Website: crate-barrel
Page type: account-selection
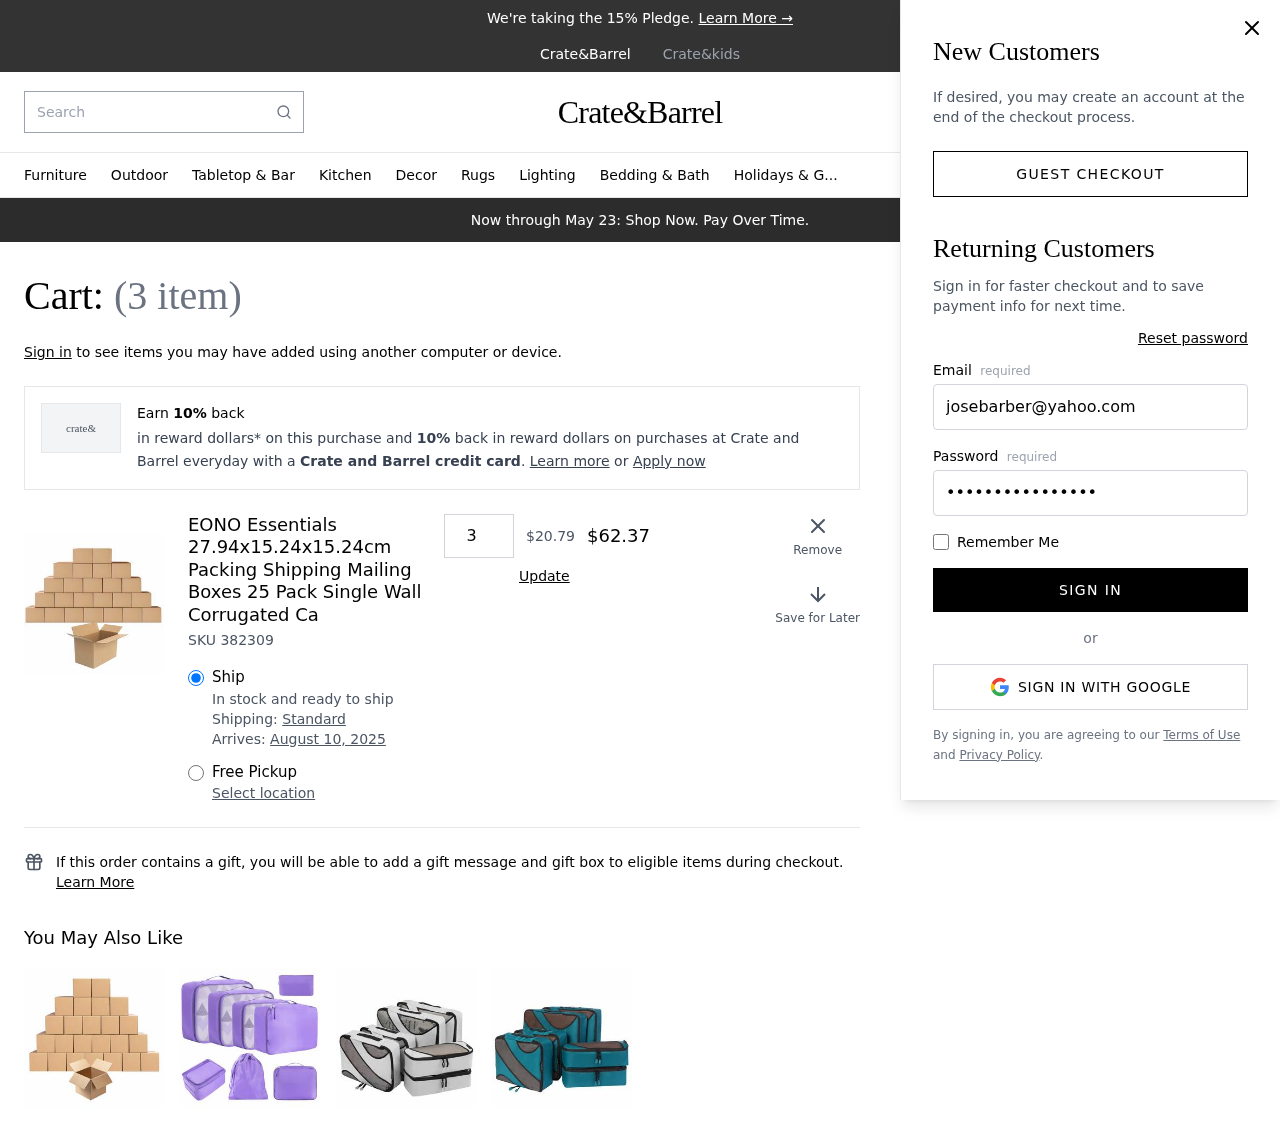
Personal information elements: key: PII_EMAIL
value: josebarber@yahoo.com
Product elements: key: PRODUCT1_NAME
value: EONO Essentials 27.94x15.24x15.24cm Packing Shipping Mailing Boxes 25 Pack Single Wall Corrugated Ca
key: PRODUCT1_PRICE
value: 20.79
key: PRODUCT1_QUANTITY
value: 3
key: PRODUCT1_SKU
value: SKU 382309
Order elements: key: ORDER_NUM_ITEMS
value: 3
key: ORDER_DELIVERY_DATE
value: August 10, 2025
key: ORDER_SUBTOTAL
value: $62.37
Search elements: key: HEADER_SEARCH
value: Search